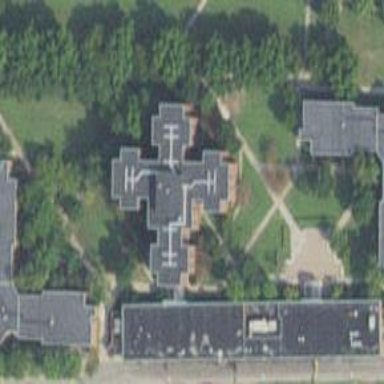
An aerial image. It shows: Dormitory building.